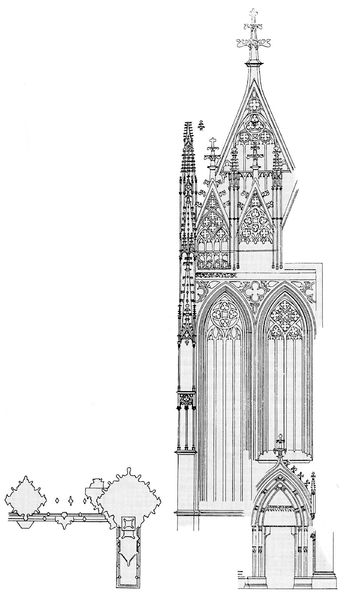
Titel: Stephansdom in Wien
Standort: Wien, Stephansdom (EU - AUT)
Schlagwörter: weiß, fenster, schwarz, skizze, zeichnung, kirche, gotik, turm, studie, giebel, detail, stil, tor, wände, kreuz, fenter, schnitt, entwurf, portal, laibung, bündelpfeiler, rosette, spitzbogen, mittelalter, plan, querschnitt, masswerk, grundriss, aufriss, bauzeichnung, bauplan, fenstergiebel, blaupause, kirchenfenster, fiale, lanzette, assisi, öpfe, frontsicht, stilk, srtil